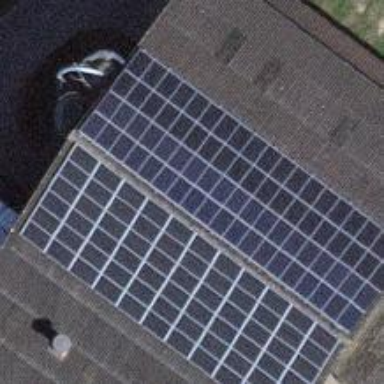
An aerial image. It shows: Solar power generator using photovoltaic method with solar photovoltaic panel types.